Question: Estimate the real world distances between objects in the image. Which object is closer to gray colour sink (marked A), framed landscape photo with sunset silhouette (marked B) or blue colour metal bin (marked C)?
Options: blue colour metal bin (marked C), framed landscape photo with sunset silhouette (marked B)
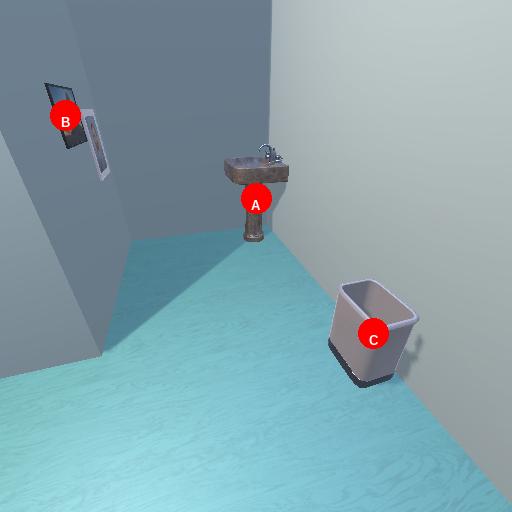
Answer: blue colour metal bin (marked C)